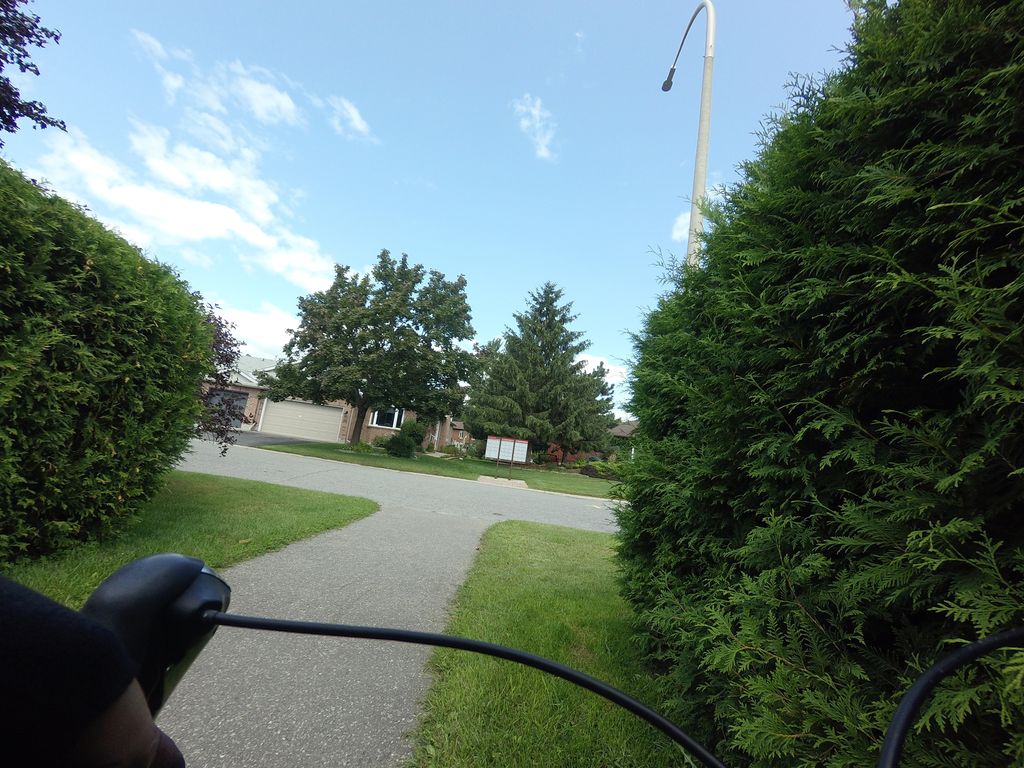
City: ottawa-gatineau